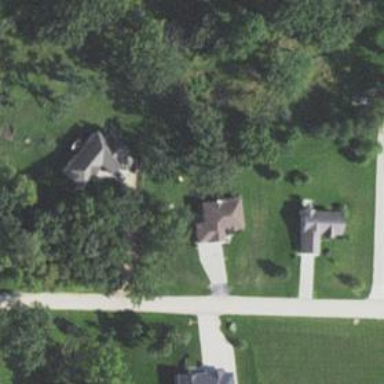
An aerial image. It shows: Driveway.